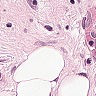
Metastatic tissue present: yes